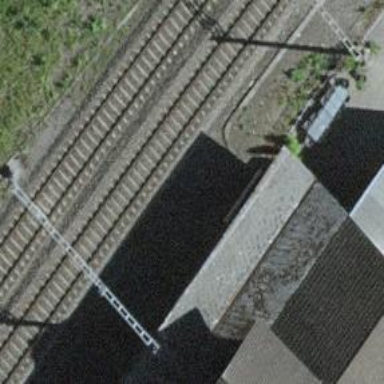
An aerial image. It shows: Abandoned railway spur with one track.